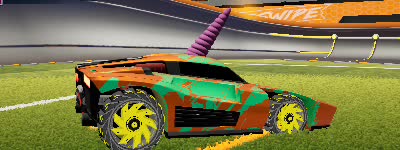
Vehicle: breakout